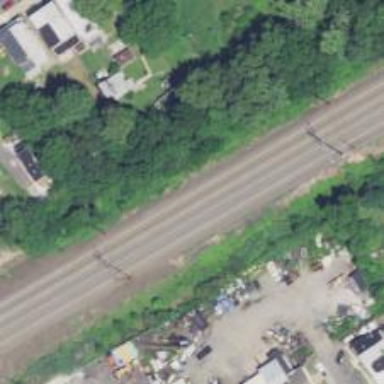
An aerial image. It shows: Railway track with contact line for electrification.